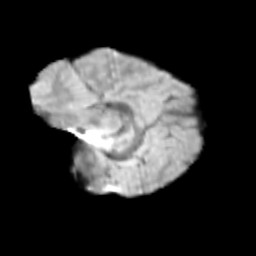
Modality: T2w
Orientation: sagittal
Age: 11
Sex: female
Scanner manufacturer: siemens
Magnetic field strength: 3 T
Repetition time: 3.8 s
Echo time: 0.07 s